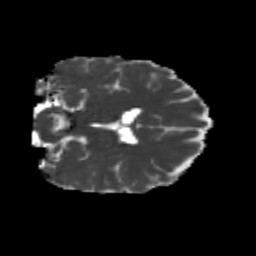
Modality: MD
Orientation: coronal
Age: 20
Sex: female
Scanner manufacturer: siemens
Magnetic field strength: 3 T
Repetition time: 3.5 s
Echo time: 0.104 s